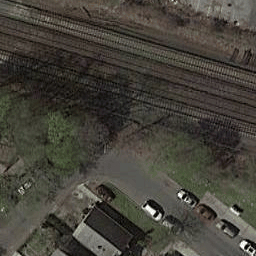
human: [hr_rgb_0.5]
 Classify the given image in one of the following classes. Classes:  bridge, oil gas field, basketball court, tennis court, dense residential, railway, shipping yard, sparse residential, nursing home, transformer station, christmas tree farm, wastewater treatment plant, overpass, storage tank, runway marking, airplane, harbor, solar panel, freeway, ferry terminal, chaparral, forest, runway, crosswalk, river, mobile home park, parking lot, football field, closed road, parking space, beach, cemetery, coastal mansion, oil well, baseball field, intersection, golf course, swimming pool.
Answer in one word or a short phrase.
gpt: railway